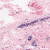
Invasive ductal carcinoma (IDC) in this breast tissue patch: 0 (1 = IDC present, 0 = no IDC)